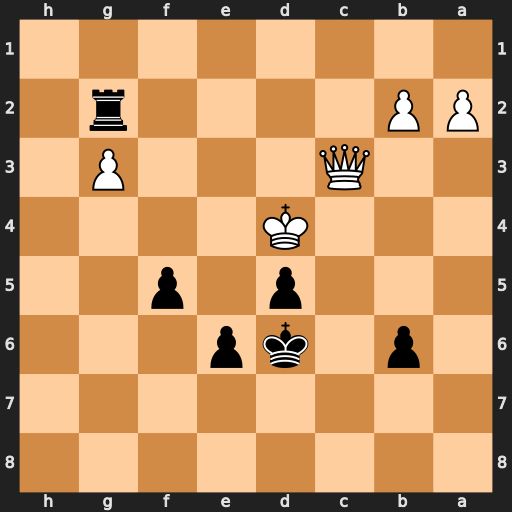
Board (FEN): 8/8/1p1kp3/3p1p2/3K4/2Q3P1/PP4r1/8
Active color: b
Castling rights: -
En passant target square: -
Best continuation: e5+ Kd3 Rxg3+ Kd2 Rxc3